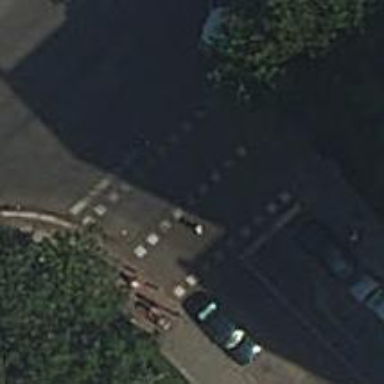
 there are traffic signals and zebra crossing."